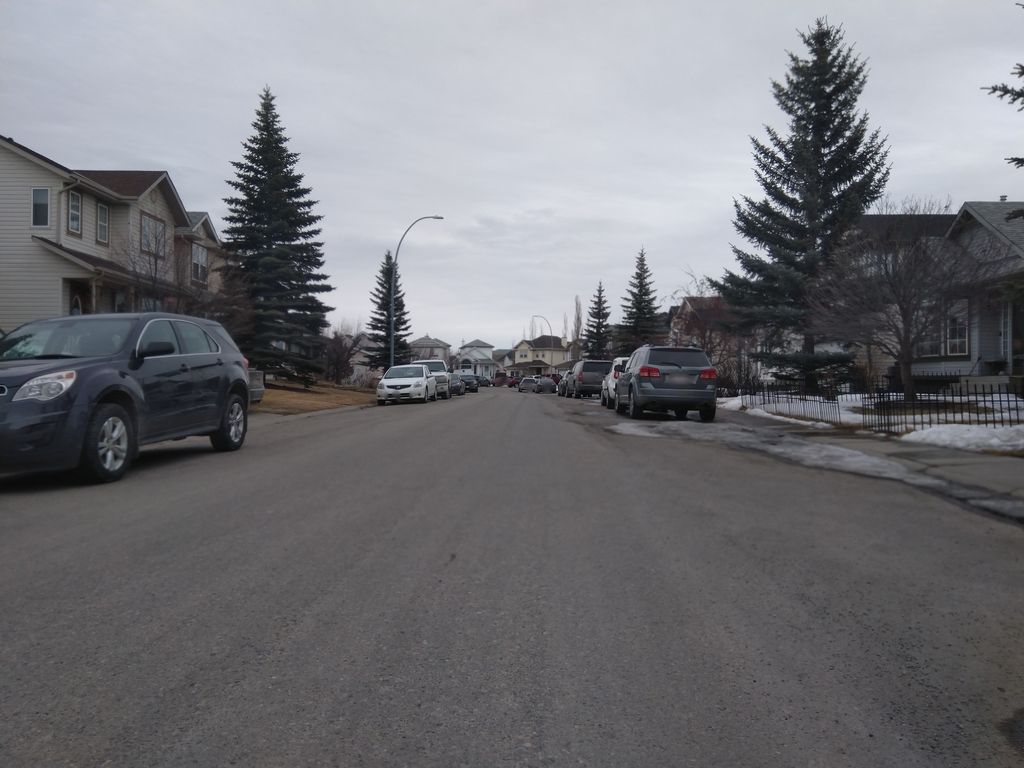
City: calgary